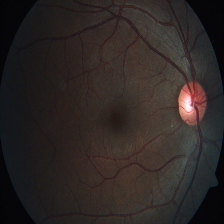
Diabetic retinopathy grade: Severe